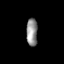
Tissue: prostate
Cell type: T cells
Senescence score: 0.7595
Nuclear area (px): 303
Mean DAPI intensity: 143.842